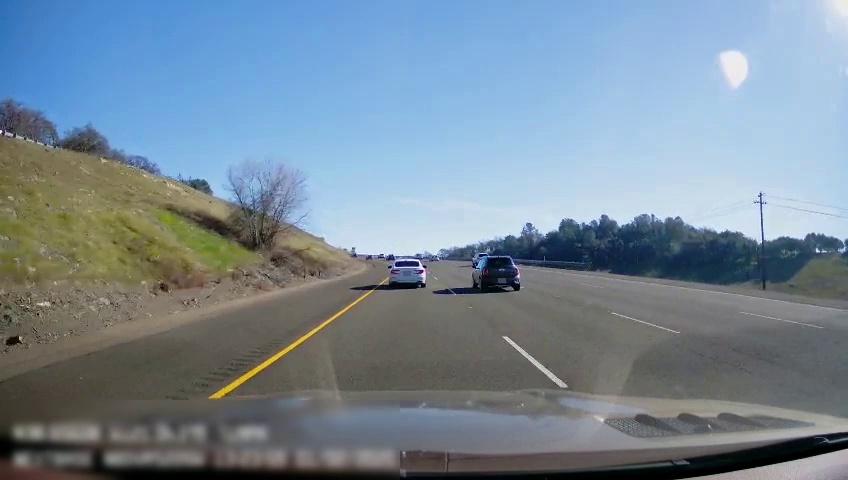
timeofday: Day
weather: Sunny
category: Drivable Space
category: Vehicles | SUV
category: Vehicles | Car
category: Vehicles | SUV
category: Lanes | Current Lane
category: Lanes | Current Lane
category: Lanes | Alternate Lane
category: Lanes | Alternate Lane
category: Lanes | Alternate Lane